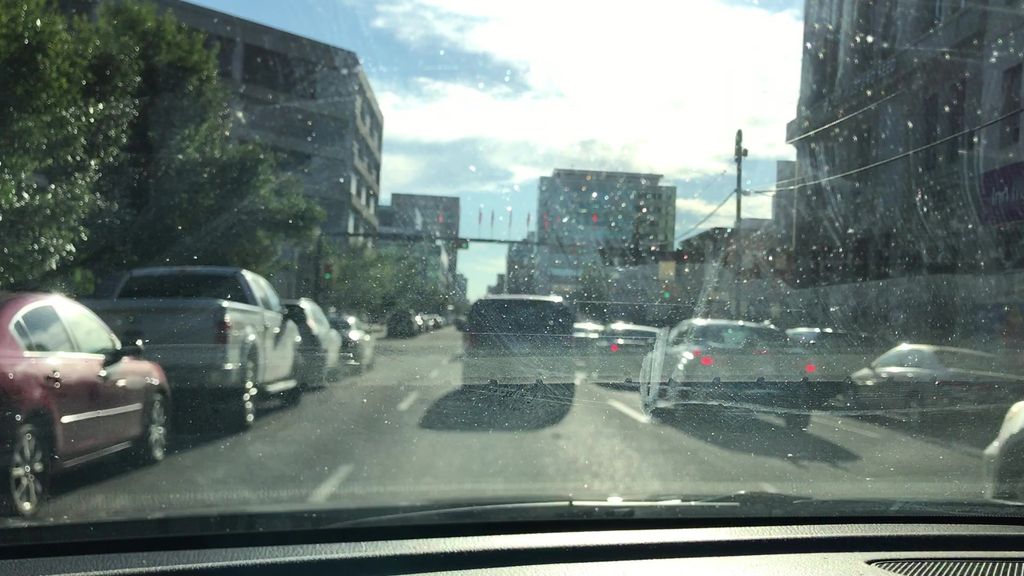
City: calgary